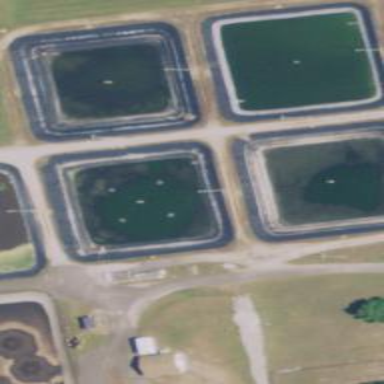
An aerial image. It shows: Image of wastewater.